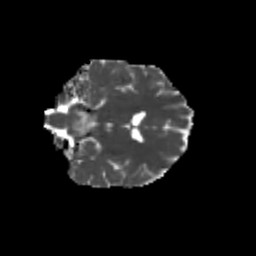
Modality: MD
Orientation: coronal
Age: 28
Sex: female
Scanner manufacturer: siemens
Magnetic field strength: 3 T
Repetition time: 3.5 s
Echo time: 0.104 s